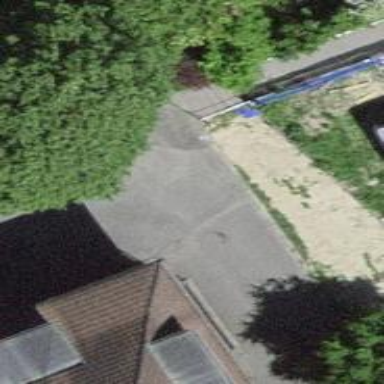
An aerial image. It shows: Road with steps.